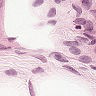
Metastatic tissue present: no